Field crop: tomato
Growth stage: 2
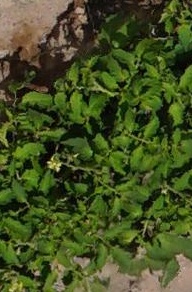
Species: tomato